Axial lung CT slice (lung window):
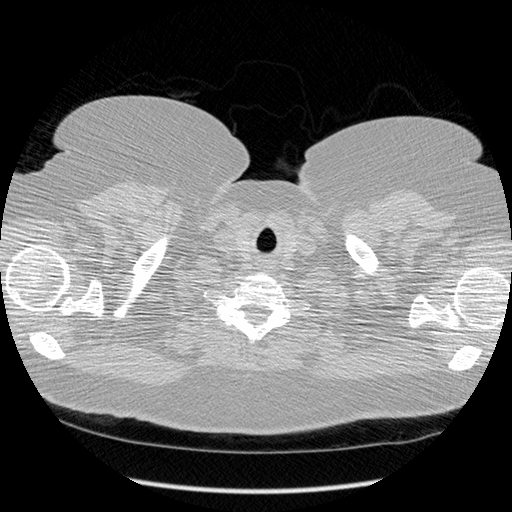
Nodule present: no